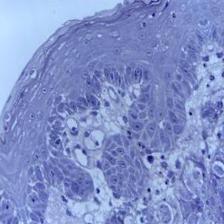
Diagnosis: Normal